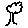
Label: tree